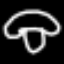
Label: mushroom